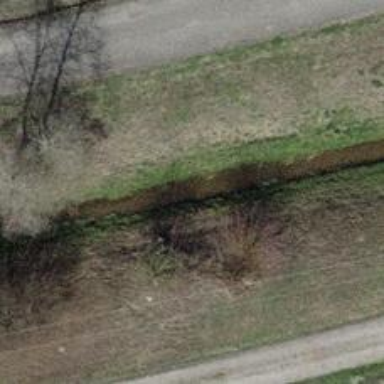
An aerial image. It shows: Drain that serves as waterway.